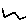
Label: zigzag